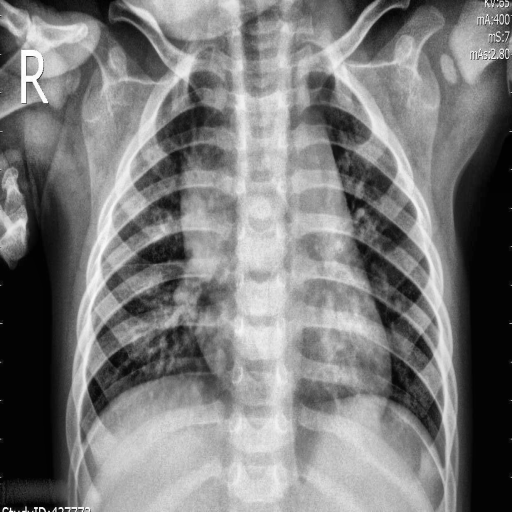
Finding: PNEUMONIA